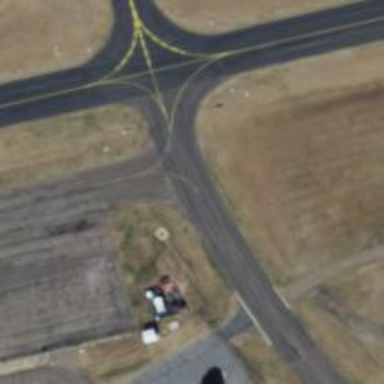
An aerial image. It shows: View of taxiway at the airport.